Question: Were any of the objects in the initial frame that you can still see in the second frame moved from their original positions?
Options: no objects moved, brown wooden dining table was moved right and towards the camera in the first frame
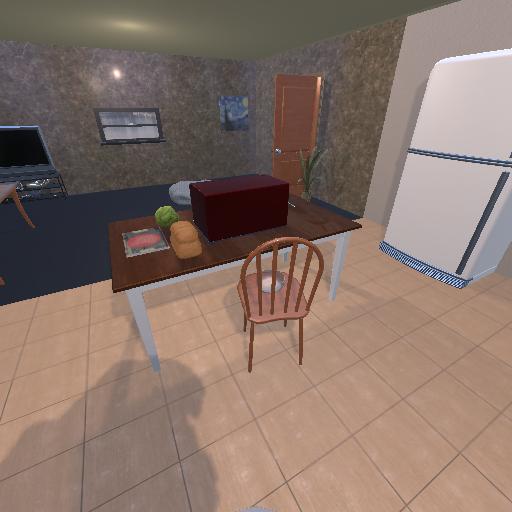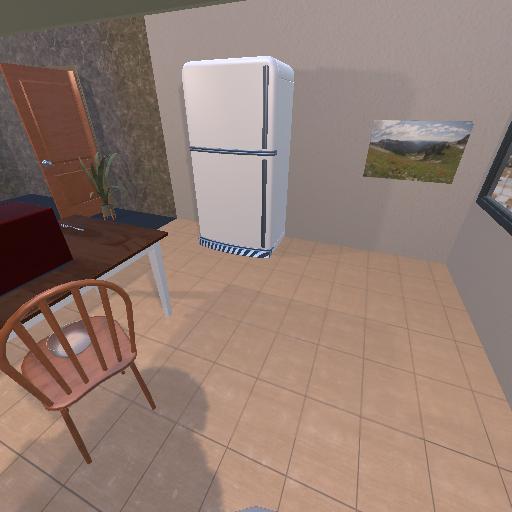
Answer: no objects moved